Question: On April 20, 2015, several Google Apps APIs are being discontinued, including the Provisioning API(gdata).
In my Python scripts, I am using a Service Account and OAuth 2.0, instead of ClientLogin, and the replacement API: Directory API.
However, I am unable to find a way to enable mail forwarding using the new API, and all of Google's Python documentation for mail forwarding explains how to do it using ClientLogin, which is also being discontinued on April 20th.
Relevant Info:
I have a service account and authorized it appropriately following this guide: <URL>
All of my other functionality is working with the new API!
I have thoroughly searched the Directory API documentation(though I don't rule out the chance that I missed something): <URL>
Google's only documentation(that I found) about implementing mail forwarding with Python suggests using ClientLogin as mentioned above: <URL>
My existing working code for mail forwarding(based on that documentation):
'''
client = gdata.apps.emailsettings.client.EmailSettingsClient(domain='mydomain.co')
client.ClientLogin(email=adminEmail, password=adminPass, source='apps')
client.UpdateForwarding(username=username, enable=True,
forward_to=forwardTo, action='ARCHIVE')
'''
My updated code based on Jay Lee's answer:
'''
credentials = SignedJwtAssertionCredentials(serviceEmail, key, sub=adminEmail,
scope='https://apps-apis.google.com/a/feeds/emailsettings/2.0/ '+'other scopes')
client = gdata.apps.emailsettings.client.EmailSettingsClient(domain='mydomain.co')
client.additional_headers = {'Authorization': 'Bearer %s' % credentials.access_token}
client.UpdateForwarding(username=username, enable=True,
forward_to=forwardTo, action='ARCHIVE')
'''
And I added the new scope to my service account in:
Admin Console->Security->Advanced Settings->Manage API Client Access(under Authentication)
*Note: If you are using other scopes, you need to type all of them because it replaces your previous settings.
Update:
I thought I had it was working, but I may have had a line commented out or ignored. When I tried my code later in the day, with everything line being executed properly, it was still giving me a gdata.client.Unauthorized error. I have tried restarting my server so the credentials would be created again, but it has not helped. The error occurs when I try to make the update forwarding call.
I confirmed that the access_token is the same as the one that is working for my Directory API calls, and that "client" is in fact a emailSettingsClient object.
The full error I receive is:

Another attempt based on the following:
<URL>
<URL>
<URL>
'''
credentials = SignedJwtAssertionCredentials(serviceEmail, key, sub=adminEmail,
scope='https://apps-apis.google.com/a/feeds/emailsettings/2.0/ '+'other scopes')
auth = gdata.gauth.OAuth2Token(serviceEmail, key,
scope='https://apps-apis.google.com/a/feeds/emailsettings/2.0/',
access_token=credentials.access_token,
refresh_token=credentials.refresh_token,
user_agent='emailsettings/2.0')#I do not really understand this param
client = gdata.apps.emailsettings.client.EmailSettingsClient(domain='mydomain.co')
#Also tried with (domain='mydomain.co', auth_token = credentials.access_token)
client.additional_headers = {'Authorization': 'Bearer %s' % credentials.access_token}
auth.authorize(client)
client.UpdateForwarding(username=username, enable=True,
forward_to=forwardTo, action='ARCHIVE')
'''
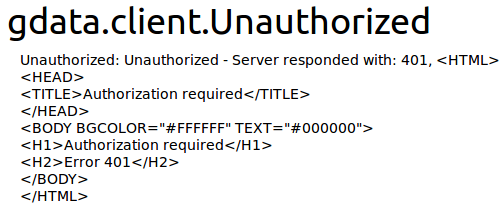
Answer: This should be the proper way to use the credentials object directly:
'''
import gdata.gauth
credentials = SignedJwtAssertionCredentials(serviceEmail,
key,
sub=adminEmail,
scope=scopes)
client = gdata.apps.emailsettings.client.EmailSettingsClient(domain='mydomain.co')
client.auth_token = gdata.gauth.OAuth2TokenFromCredentials(credentials)
client.UpdateForwarding(username=username, enable=True,
forward_to=forwardTo, action='ARCHIVE')
'''